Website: apple
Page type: payment
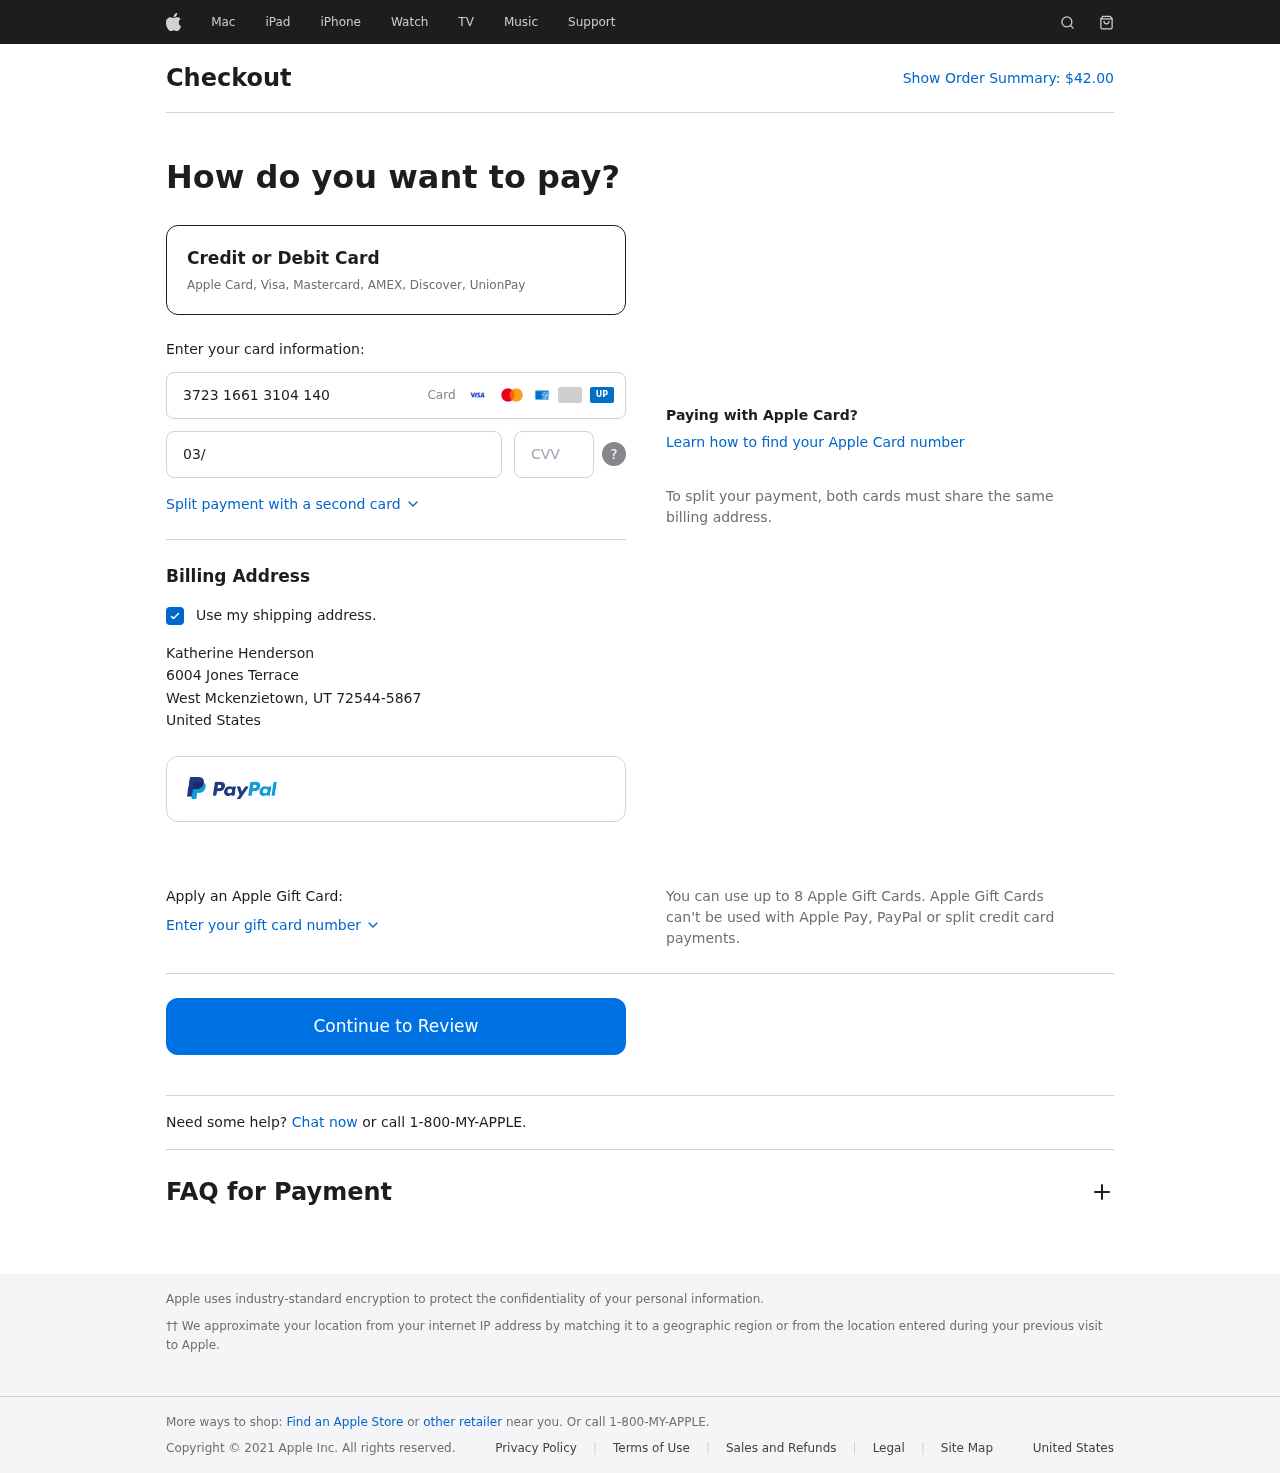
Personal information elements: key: PII_CARD_CVV
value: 8129
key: PII_CARD_EXPIRY
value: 03/27
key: PII_CARD_NUMBER
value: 3723 1661 3104 140
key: PII_CITY
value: West Mckenzietown
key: PII_COUNTRY
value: United States
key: PII_FULLNAME
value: Katherine Henderson
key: PII_POSTCODE_FULL
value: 72544-5867
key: PII_STATE_ABBR
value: UT
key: PII_STREET
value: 6004 Jones Terrace
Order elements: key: ORDER_TOTAL
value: $42.00